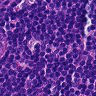
Metastatic tissue present: no